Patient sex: M
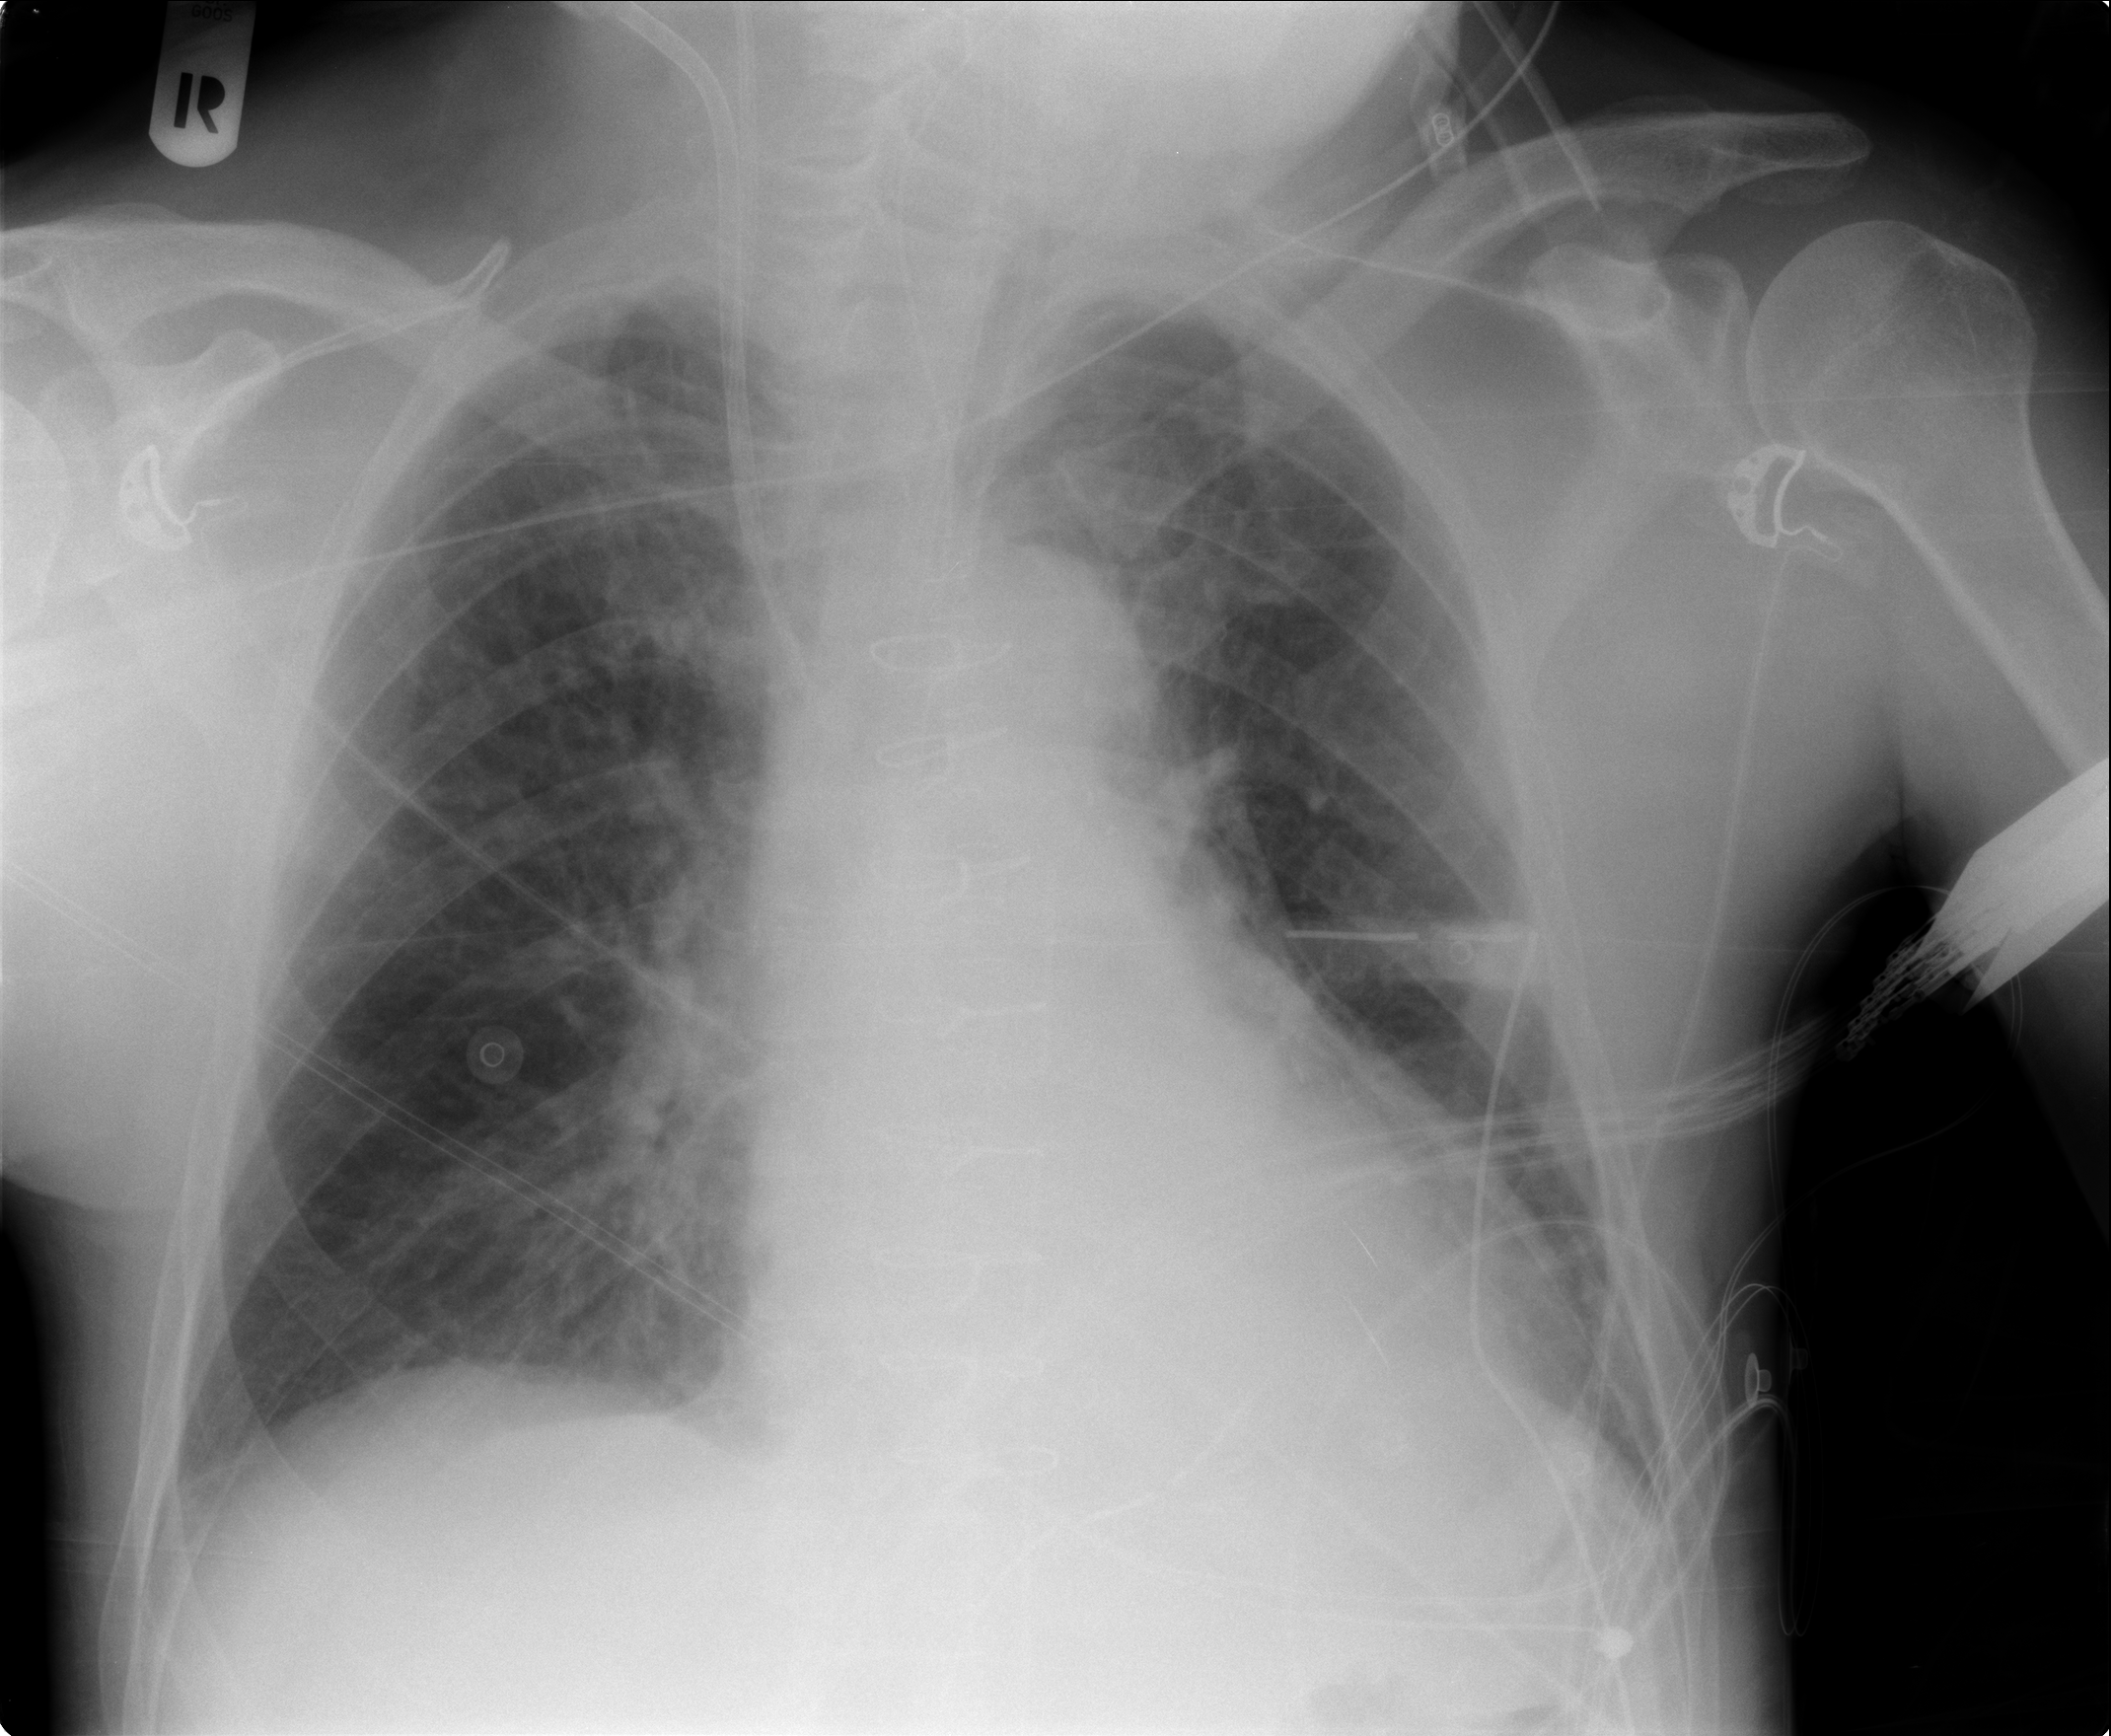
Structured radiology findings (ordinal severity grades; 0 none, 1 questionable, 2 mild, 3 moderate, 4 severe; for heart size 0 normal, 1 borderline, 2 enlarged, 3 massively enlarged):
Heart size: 0
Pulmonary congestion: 0
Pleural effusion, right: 0
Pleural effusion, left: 0
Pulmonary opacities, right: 0
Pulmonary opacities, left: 0
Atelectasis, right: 0
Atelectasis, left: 2